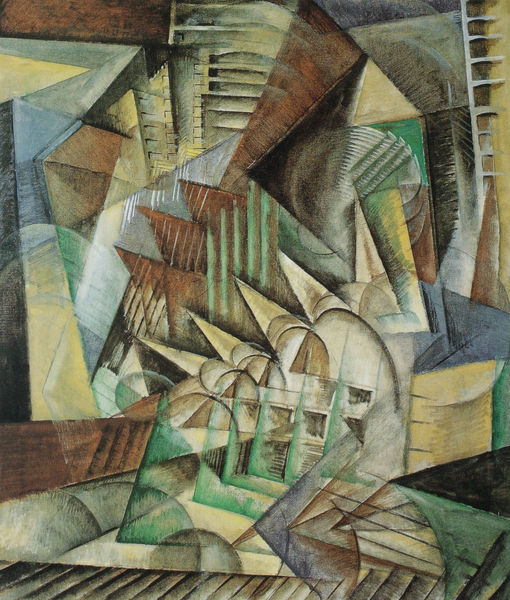
Titel: Rush Hour, New York
Künstler: Max Weber
Standort: Washington, D.C.
Institution: The National Gallery of Art
Schlagwörter: baum, blau, gemälde, schatten, dreieck, gelb, grün, komposition, kubismus, kubistisch, stadt, bewegung, braun, bunt, grau, hintergrund, kreide, licht, schwarz, vordergrund, weiss, gebäude, haus, rot, beige, expressionismus, flächig, malerei, architektur, spitze, häuser, boden, spitzen, blatt, musik, kreis, rund, farbig, bogen, divisionismus, hart, abstrakt, farben, fläche, flächen, modern, farbe, formen, linien, ausdruck, figuren, wild, spitz, gerade, streifen, palme, rechtecke, bögen, kante, segment, futurismus, eckig, rechteck, sprossen, expressionistisch, rippen, form, dynamik, kreise, kunst, ecken, quadrate, geometrisch, zacken, dynamisch, stark, struktur, bran, braub, dreiecke, kanten, verlauf, geometrie, quadrat, russisch, geometrische formen, rhythmus, facetten, gegenstandslos, abstakt, segmente, rhythmik, picass, zerlegung, leitern, simultan, isometrie, fabe, abtrakt, aufsplitterung, fassetten, faasaden, sptiz